Question: When I use the Omni Sharp to choose a project on VS Code, it occurs an error as follow:
'''
Command 'OmniSharp: Select Project' resulted in an error (Extension 'ms-dotnettools.csharp'CANNOT use API proposal: quickPickSeparators.
lts packagejson#enabledApiProposals-property declares: [] but NOT quickPickSeparators.The missing proposal MUST be added and you must start in extension development mode or use the following command line switch:--enable-proposed-api ms-dotnettools.csharp)
'''

How can I fix the error?
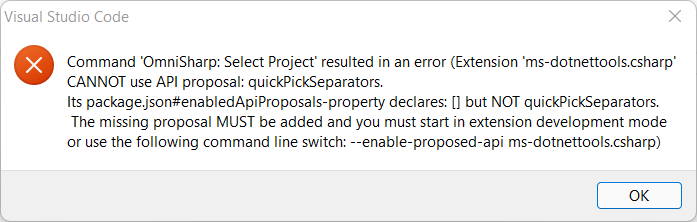
Answer: Have you already found this ticket?
<URL>
This must be caused by a bug related to the OmniSharp extension.
For the moment, you can either down grade VS code to 1.62 or try to use pre release version of the extension mentioned in the ticket.
<URL>
Please note that you can install the downloaded vsix file inside VS code.
<URL>